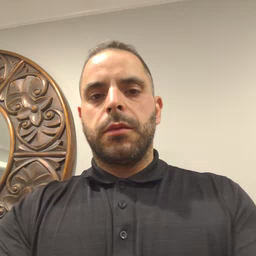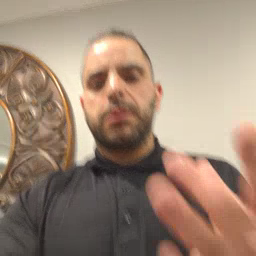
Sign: sticky